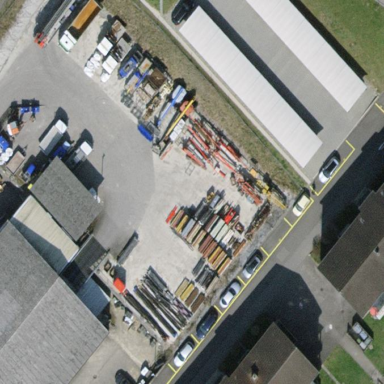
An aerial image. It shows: View of roof of building.